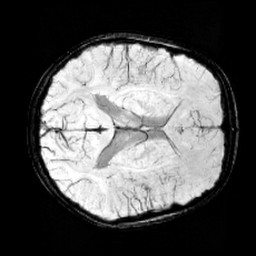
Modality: minIP
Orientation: axial
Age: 11
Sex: male
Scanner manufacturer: siemens
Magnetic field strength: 3 T
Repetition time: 0.027 s
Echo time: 0.02 s